Question: I want to create new Qt Quick project in Qt Creator and I've pressed 'New project', selected application name and location in Wizard, but then I am confused at next wizard's step (Qt Quick Component Selection), as seen in screen-shot:

Which set should I select, 'Qt Quick Controls 1.3', or 'Qt Quick 2.4'? What is the difference between them?
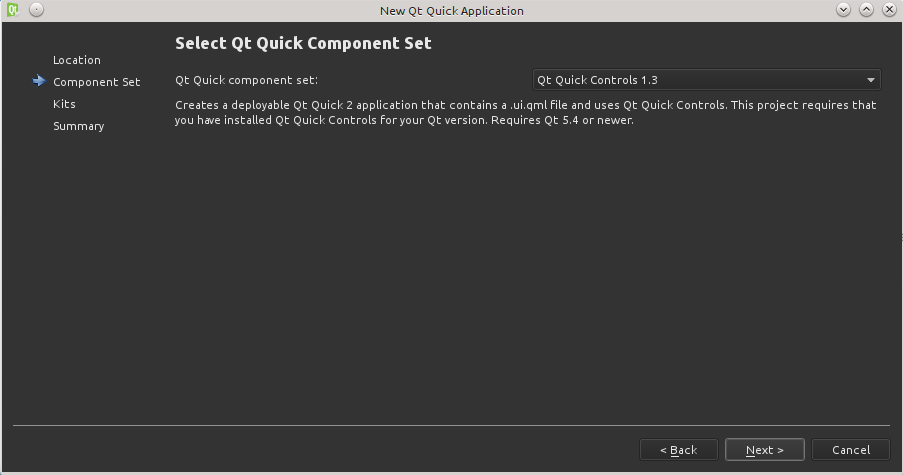
Answer: It's stated in the Qt documentation :
> In the Qt Quick component set field, select the component set to use
for the project. The Qt Quick imports enable you to use the basic QML
types to create user interfaces, whereas the Qt Quick Controls provide
a set of ready-made controls that you can customize by using Qt Quick
Controls Styles
So that just specifies a primary import of modules. You can add other imports like Qt Quick Dialogs or Qt Quick Layouts later in your code.